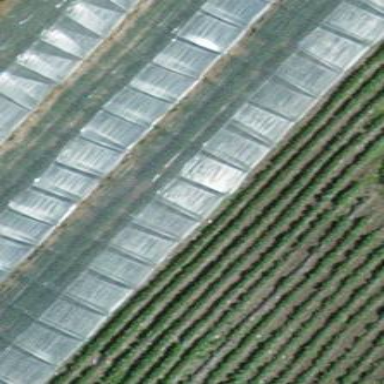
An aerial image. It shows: Greenhouse.